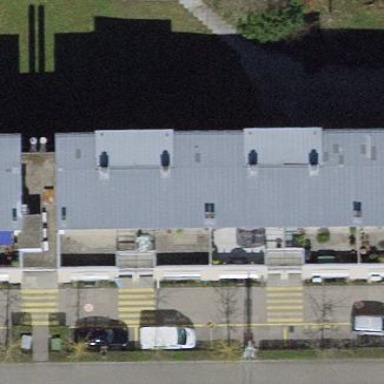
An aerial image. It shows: Modern apartment building with flat skillion roof.